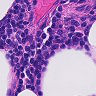
Metastatic tissue present: no